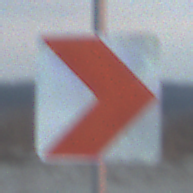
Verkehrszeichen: RichtungstafelnInKurvenKleinLinks
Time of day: SunriseSunset
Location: Outdoor (Beach)
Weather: PartlyCloudy
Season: NotSpecified
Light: Natural